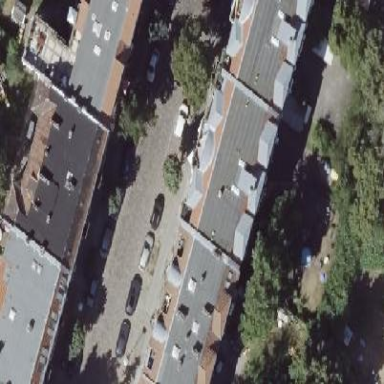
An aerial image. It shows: Unique apartment building with double saltbox roof shape.